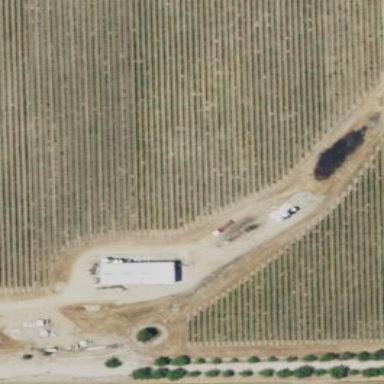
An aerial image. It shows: Vineyard where grapes are grown.